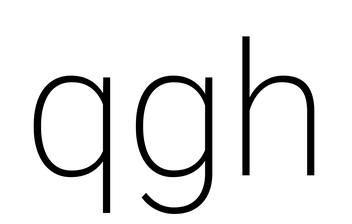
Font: Roboto_ExtraLight